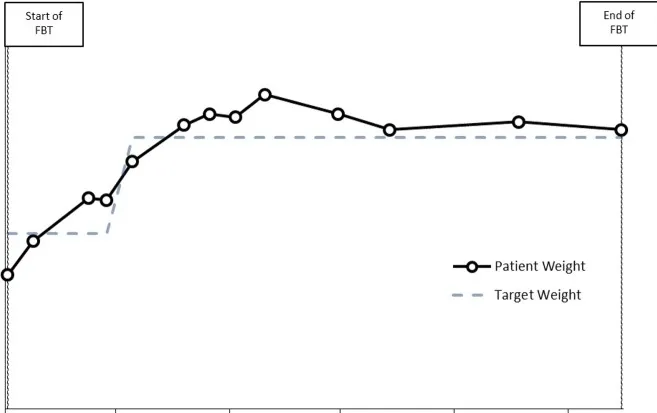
Case 4 weight graph (Jacqueline).
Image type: chart (chart)